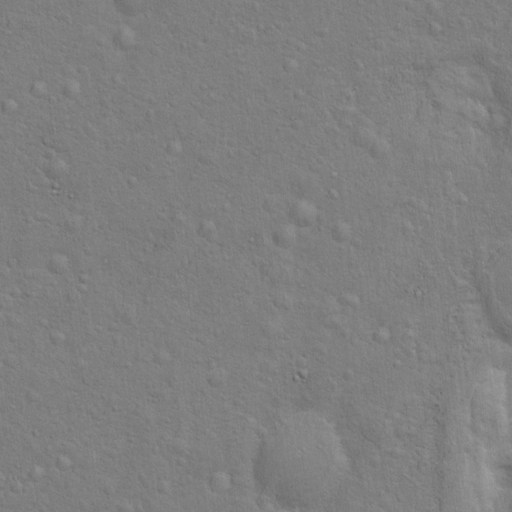
Objects detected: cone